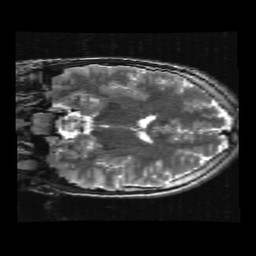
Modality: T2w
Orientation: coronal
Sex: male
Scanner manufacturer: ge
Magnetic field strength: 3 T
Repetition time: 5 s
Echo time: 0.101 s